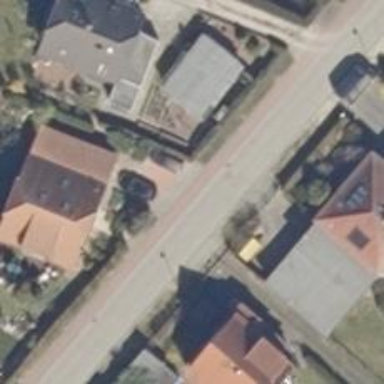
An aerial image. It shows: Sidewalk along the footway.